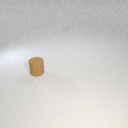
small brown rubber cylinder